Question: I want an image beside a multiline text () with vertical-align: middle.
When it's just one line, everything is ok with 'vertical-align: middle' in the image style, but when the text has more than one line, the mess begins.
'jsfiddle' ==> <URL>

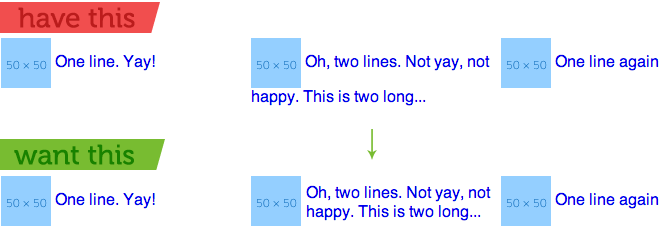
Answer: I found the solution in <URL>, but it needed some adjustments to work fine with Pure CSS in a fluid layout.
First, I needed to create a 'div' around image.
.
Was this:
'''
<img src="image.png">
'''
Become this:
'''
<div class="image"> <img src="image.png"> </div>
'''
.
And CSS:
'''
.pure-u-1-3 {
display: table-cell;
vertical-align: middle;
}
.image, span {
display: table-cell;
vertical-align: middle;
}
.image {
width: 50px
}
'''
Tha following code: '.image { width: 50px }' is needed because Pure CSS will "resize" the image to a smaller size. Remove this line and watch what happened in desktop/tablet version.
.
For the final result, visit 'jsfiddle' ==> <URL>
For more information, visit the <URL>.